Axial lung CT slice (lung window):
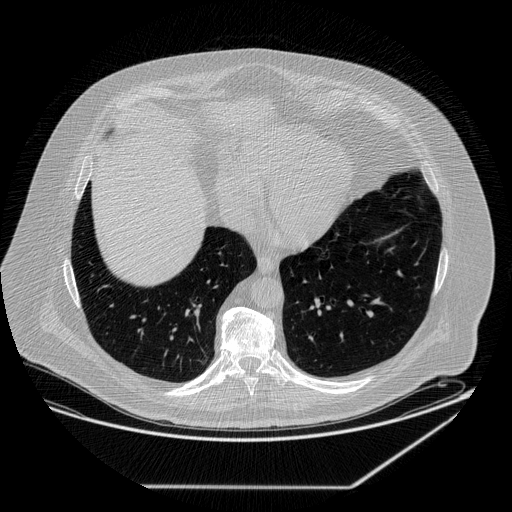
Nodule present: no